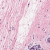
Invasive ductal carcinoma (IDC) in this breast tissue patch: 0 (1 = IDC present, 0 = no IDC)